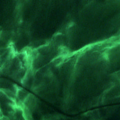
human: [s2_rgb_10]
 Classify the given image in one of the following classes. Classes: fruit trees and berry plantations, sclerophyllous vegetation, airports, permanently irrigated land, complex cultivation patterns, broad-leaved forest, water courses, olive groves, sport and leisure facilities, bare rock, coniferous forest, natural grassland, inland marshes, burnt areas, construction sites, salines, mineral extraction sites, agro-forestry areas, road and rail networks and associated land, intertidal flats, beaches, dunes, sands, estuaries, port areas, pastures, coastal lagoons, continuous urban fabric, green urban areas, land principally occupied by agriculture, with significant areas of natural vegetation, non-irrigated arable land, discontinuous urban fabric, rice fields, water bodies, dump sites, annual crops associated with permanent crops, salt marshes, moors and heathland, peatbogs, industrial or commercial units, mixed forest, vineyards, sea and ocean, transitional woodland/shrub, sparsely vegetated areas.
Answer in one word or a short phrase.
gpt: water bodies